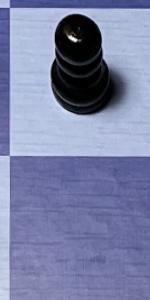
Label: Empty